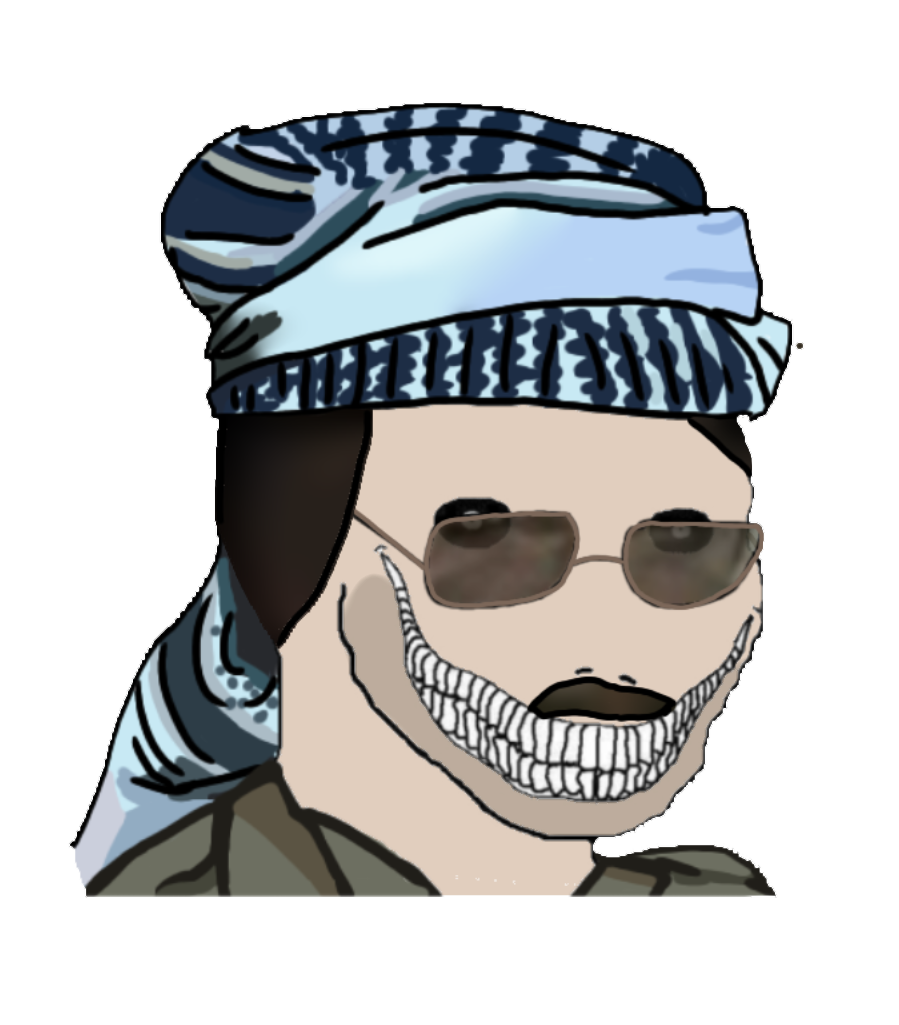
Label: 5_Oomer